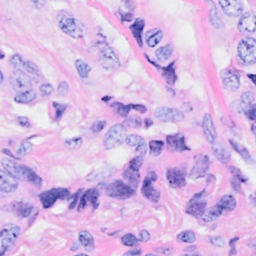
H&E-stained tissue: Breast